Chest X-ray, PA view. Patient: 22 years old, sex M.
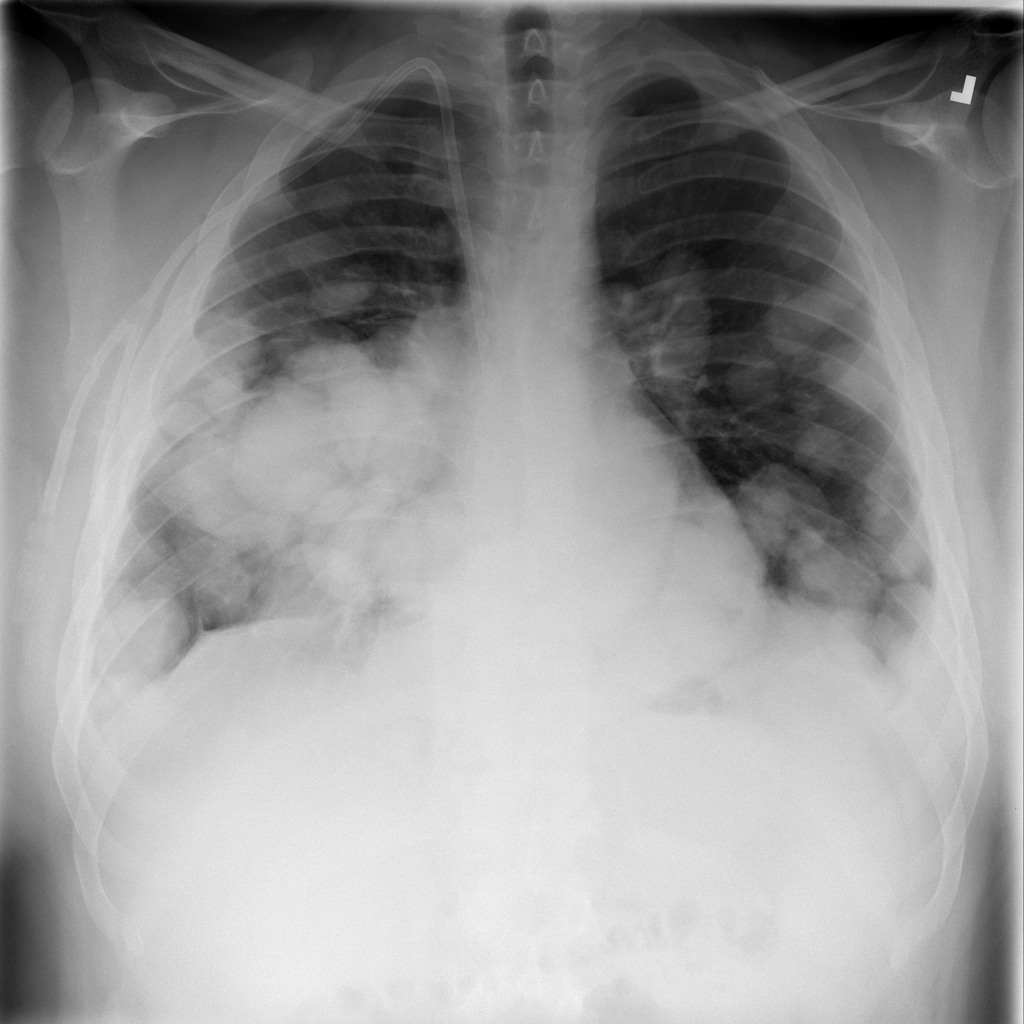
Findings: Mass